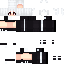
A female human skin with pale skin, wearing blonde helmet dressed in a blue hoodie and black pants, featuring a closed mouth.